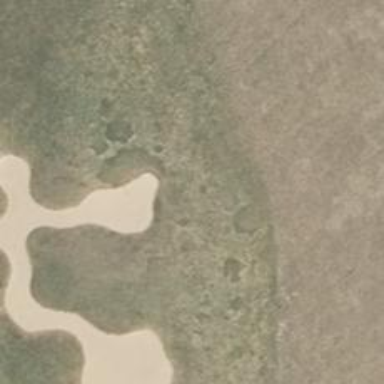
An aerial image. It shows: Golf bunker filled with sandy terrain.